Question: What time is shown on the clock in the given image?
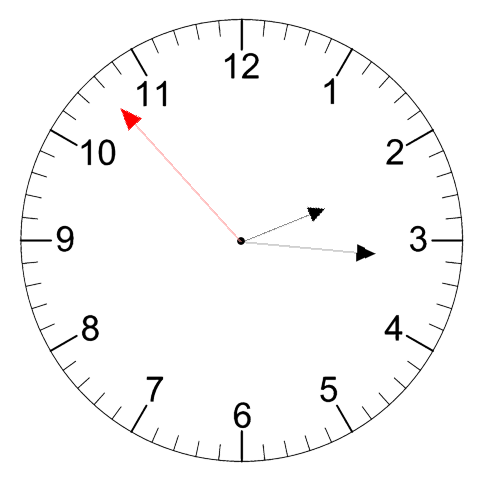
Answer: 02:15:53